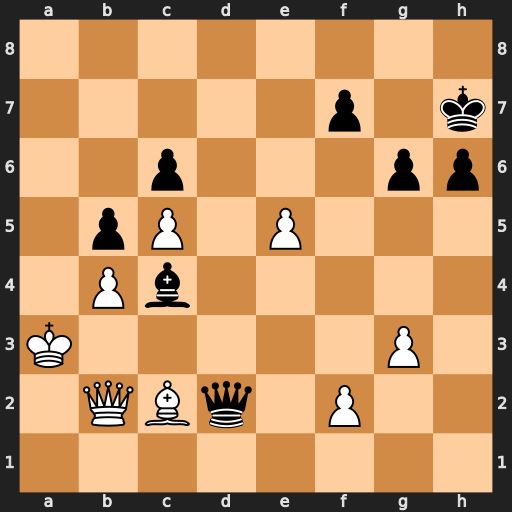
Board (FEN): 8/5p1k/2p3pp/1pP1P3/1Pb5/K5P1/1QBq1P2/8
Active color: w
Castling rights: -
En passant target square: -
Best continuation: Bxg6+ Kxg6 Qxd2